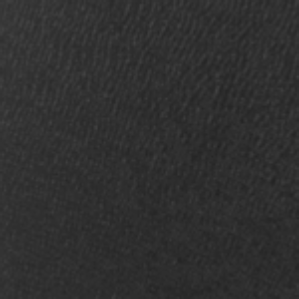
Label: frost